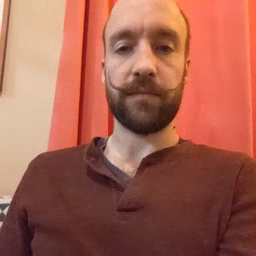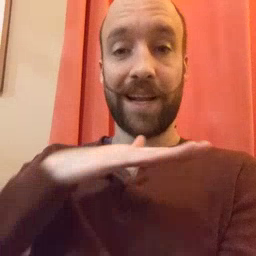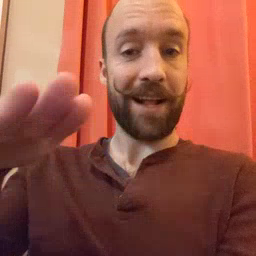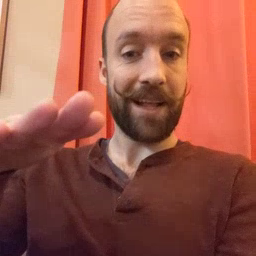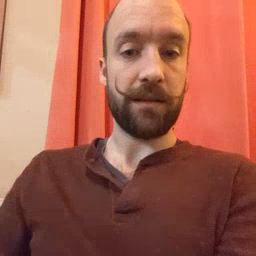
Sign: clean